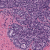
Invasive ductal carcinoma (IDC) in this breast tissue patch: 0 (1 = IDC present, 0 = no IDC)